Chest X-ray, AP view. Patient: 64 years old, sex M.
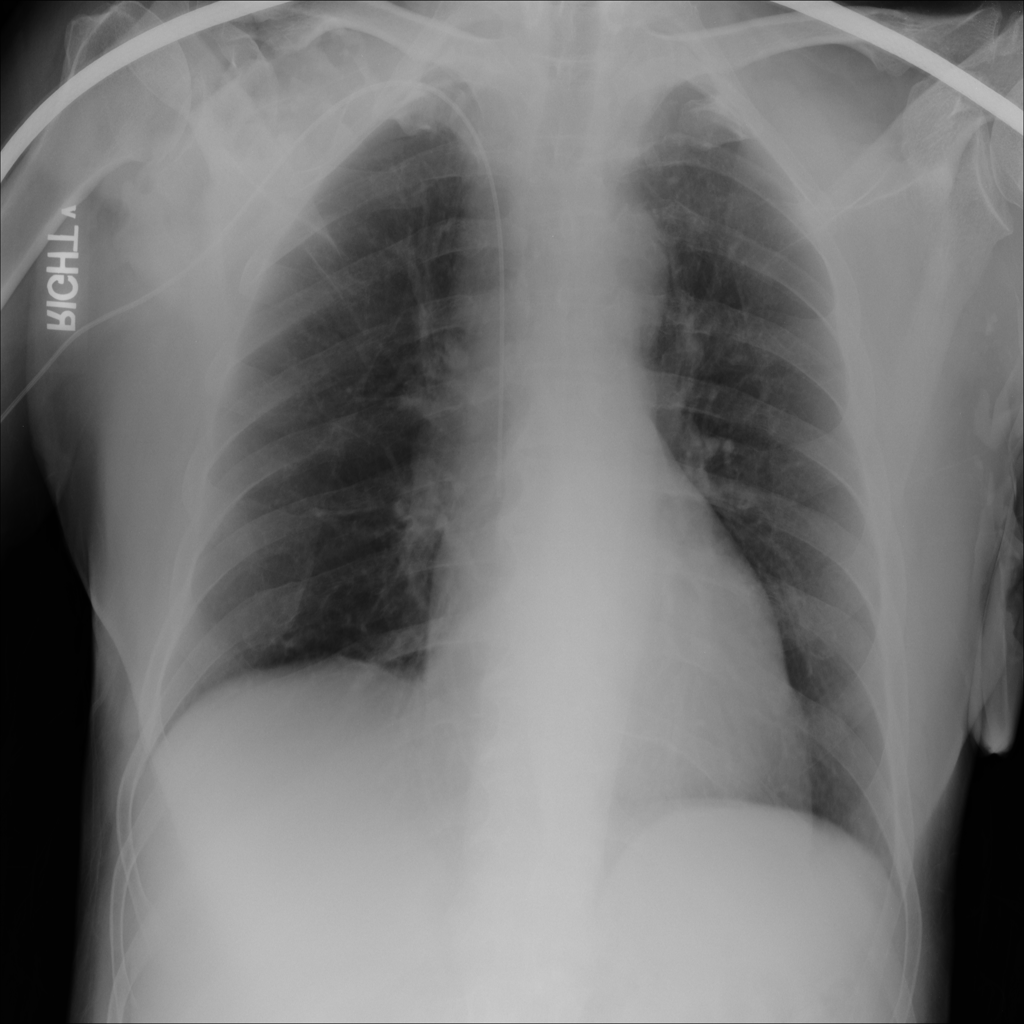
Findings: No Finding